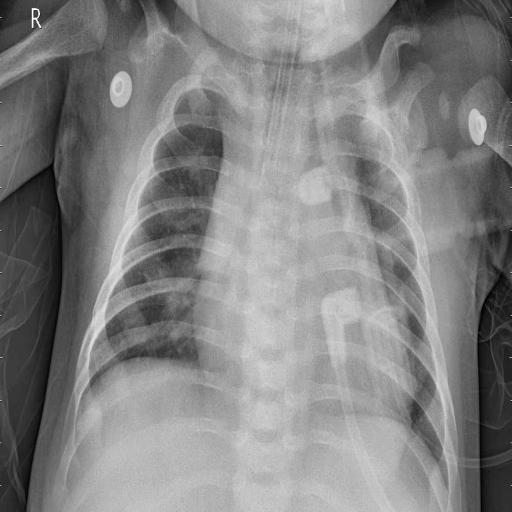
Finding: PNEUMONIA